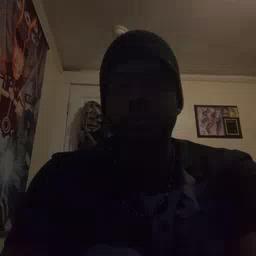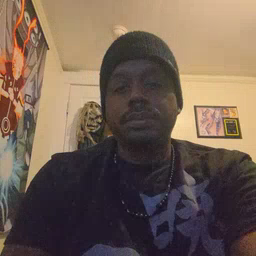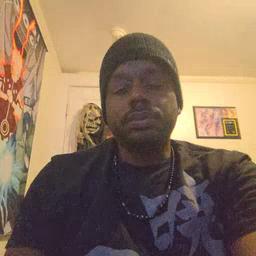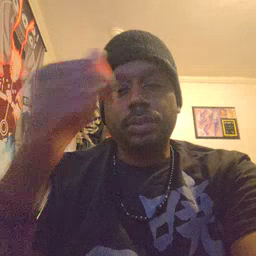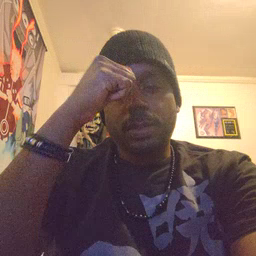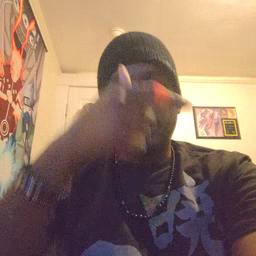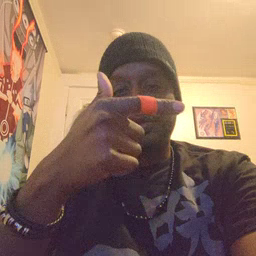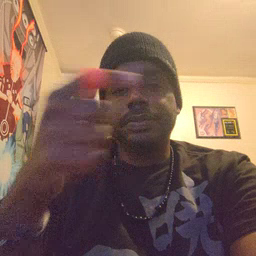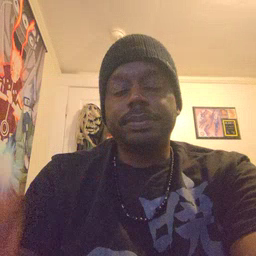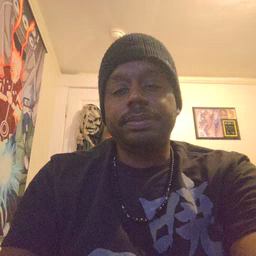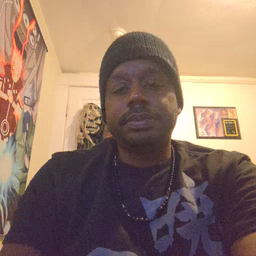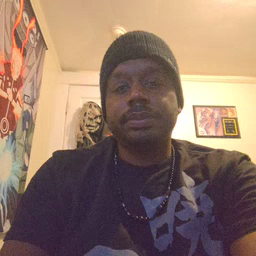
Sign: brother